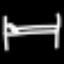
Label: bed